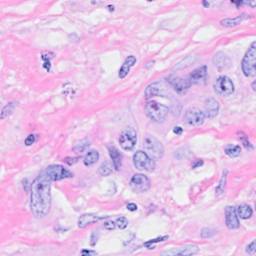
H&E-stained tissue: Breast